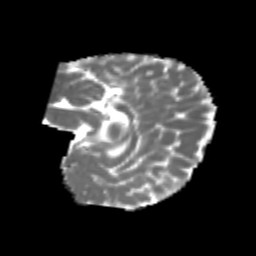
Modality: MD
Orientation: sagittal
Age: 6
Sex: male
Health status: healthy